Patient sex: M
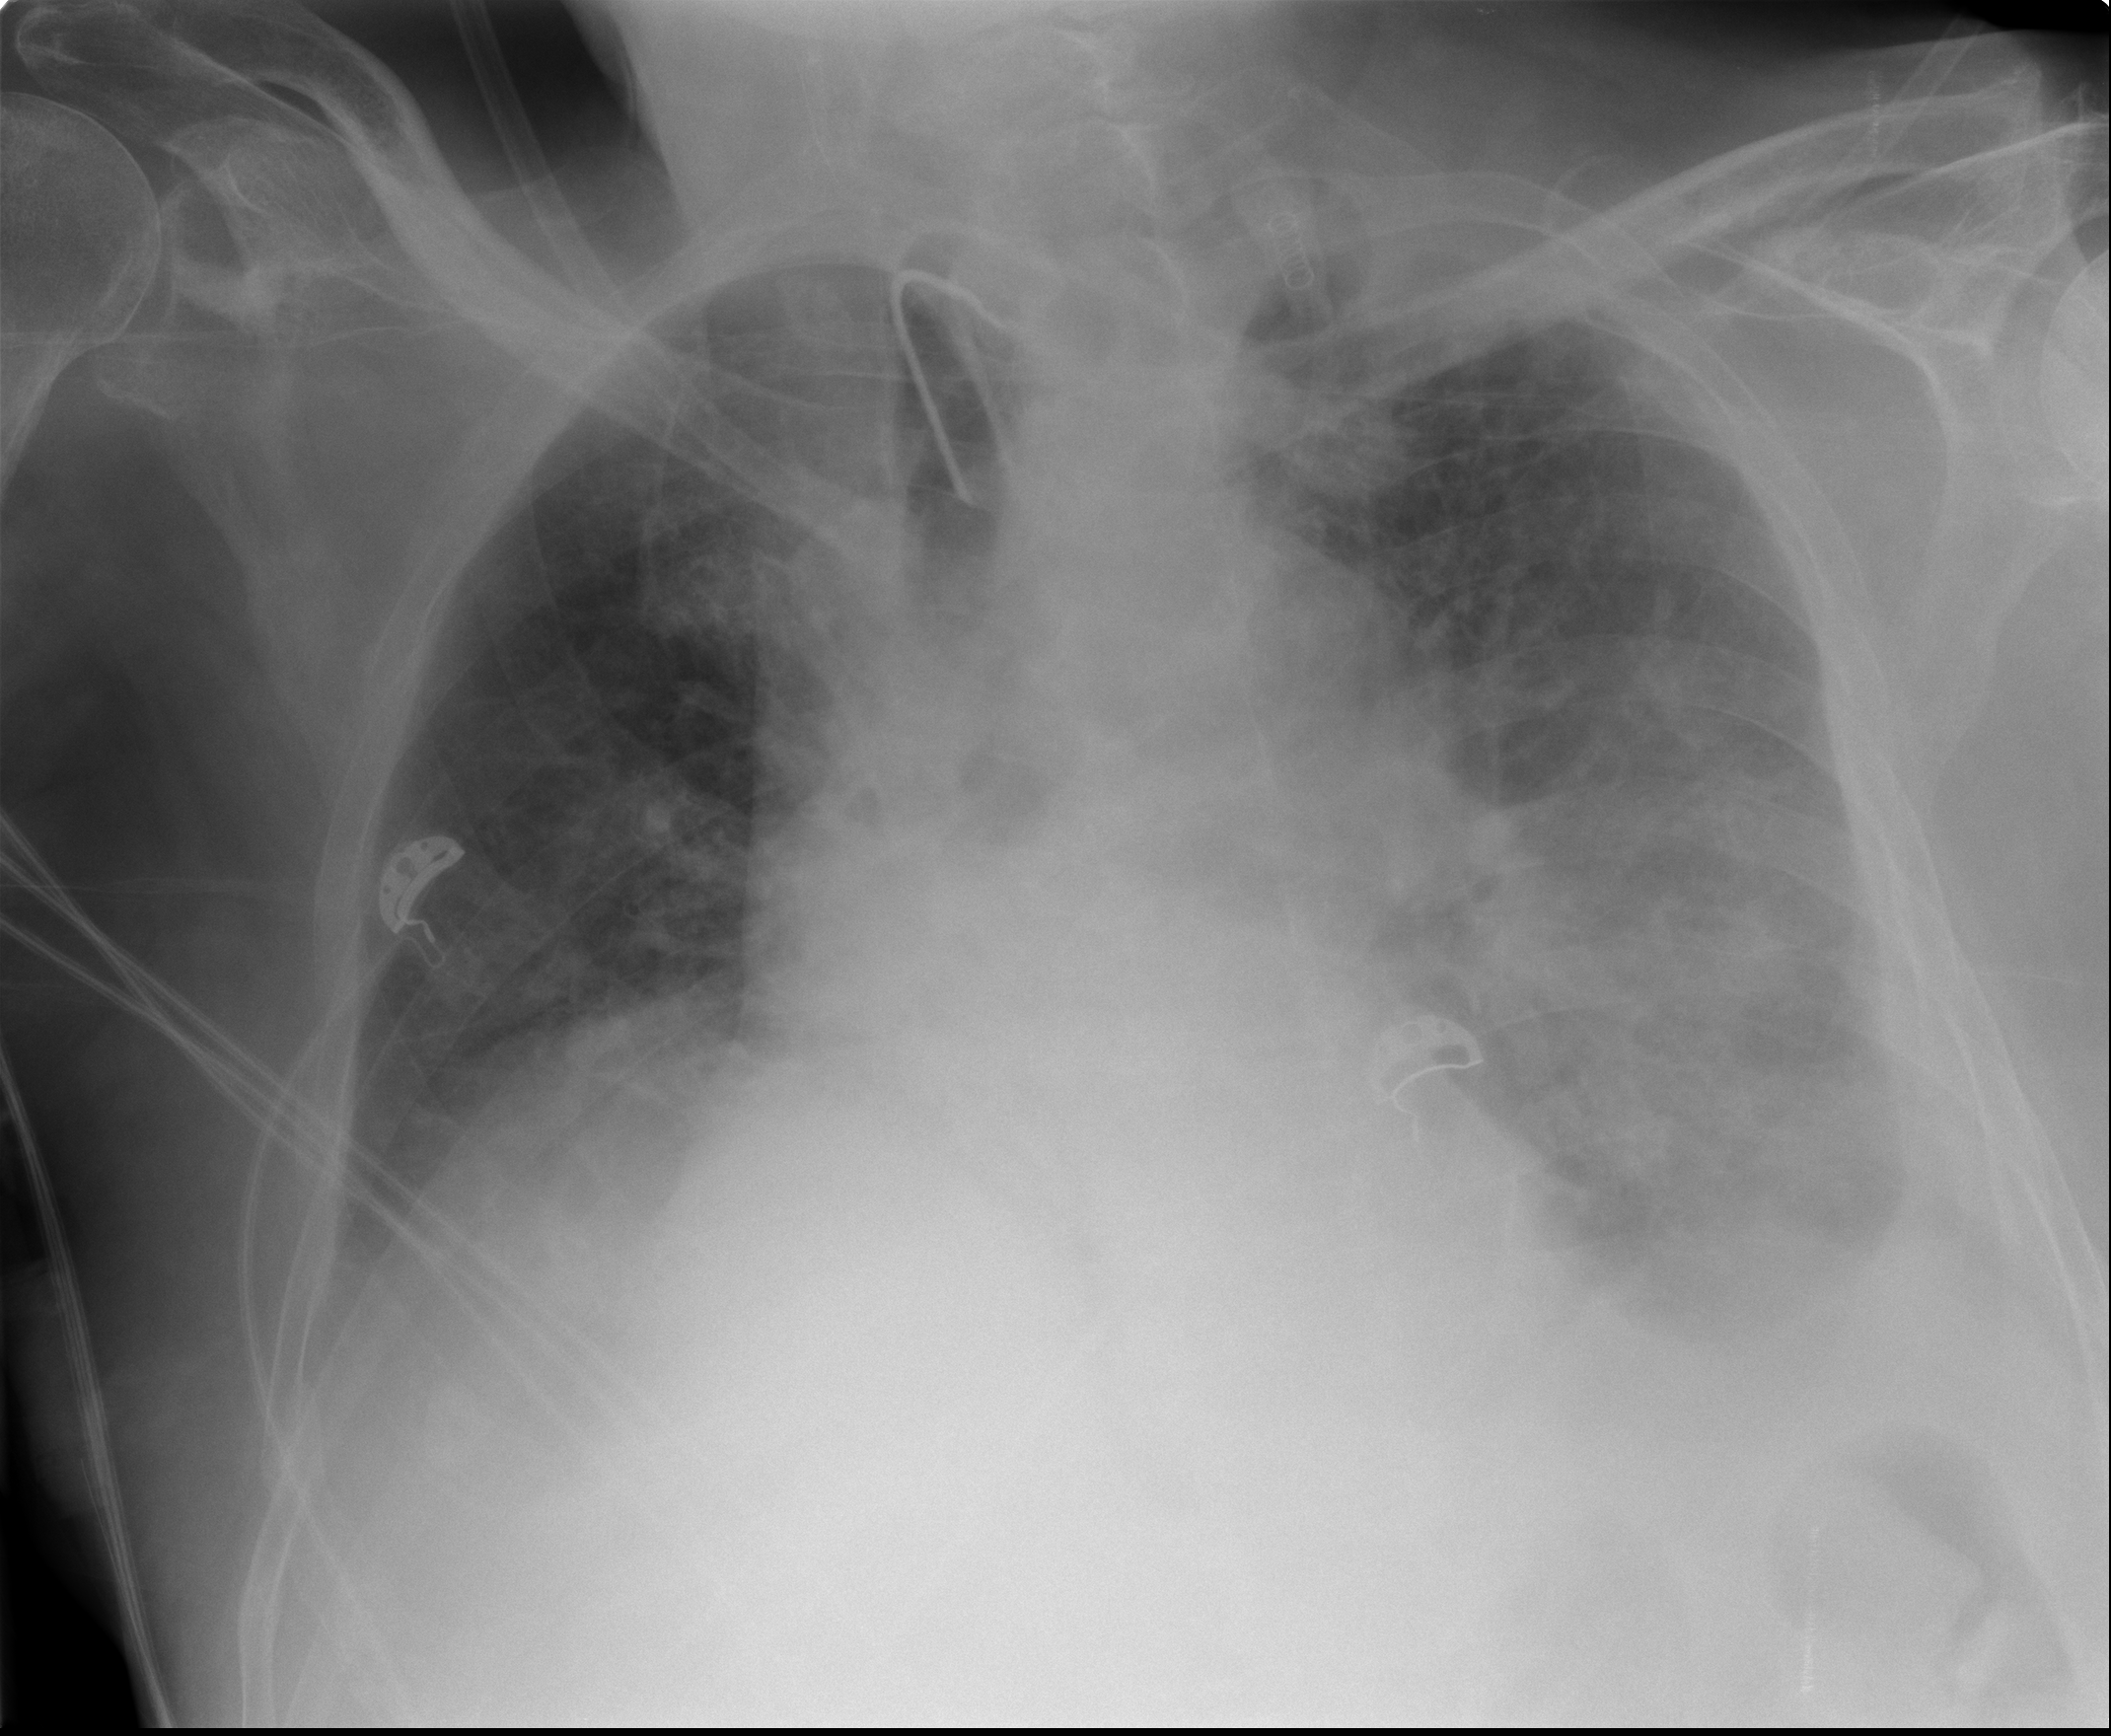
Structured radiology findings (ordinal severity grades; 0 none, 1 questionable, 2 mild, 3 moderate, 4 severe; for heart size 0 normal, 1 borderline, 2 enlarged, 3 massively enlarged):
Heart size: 2
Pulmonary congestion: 3
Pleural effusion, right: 2
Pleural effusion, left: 3
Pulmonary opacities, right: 1
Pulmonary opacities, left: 1
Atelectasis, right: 2
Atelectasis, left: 3